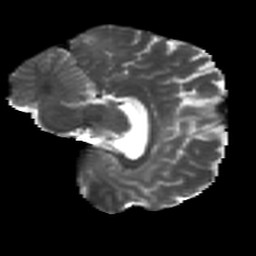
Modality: T2w
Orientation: sagittal
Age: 40
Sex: male
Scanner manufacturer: ge
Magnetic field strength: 3 T
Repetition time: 7.8 s
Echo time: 0.0609 s